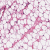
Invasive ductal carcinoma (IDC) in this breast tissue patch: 0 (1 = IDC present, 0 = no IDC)